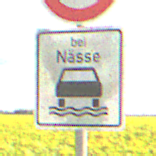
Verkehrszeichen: BeiNaesse
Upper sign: Geschwindigkeit90
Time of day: Midday
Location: Outdoor (RoadRail)
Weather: PartlyCloudy
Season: NotSpecified
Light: Natural